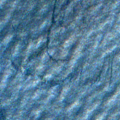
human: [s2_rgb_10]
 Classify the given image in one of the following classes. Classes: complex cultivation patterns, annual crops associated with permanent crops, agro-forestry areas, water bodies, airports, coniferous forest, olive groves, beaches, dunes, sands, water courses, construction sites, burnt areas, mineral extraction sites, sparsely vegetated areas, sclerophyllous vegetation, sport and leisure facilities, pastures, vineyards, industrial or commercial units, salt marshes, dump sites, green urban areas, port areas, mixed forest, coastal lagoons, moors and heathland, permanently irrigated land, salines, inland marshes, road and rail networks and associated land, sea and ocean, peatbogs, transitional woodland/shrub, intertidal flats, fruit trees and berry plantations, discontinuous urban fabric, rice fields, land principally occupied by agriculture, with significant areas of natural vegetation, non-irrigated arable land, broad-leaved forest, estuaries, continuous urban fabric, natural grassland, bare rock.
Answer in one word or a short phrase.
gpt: sea and ocean